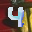
Label: 4